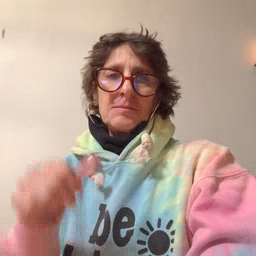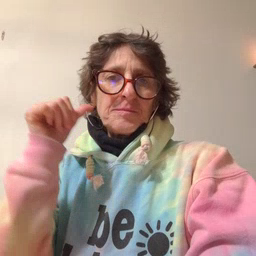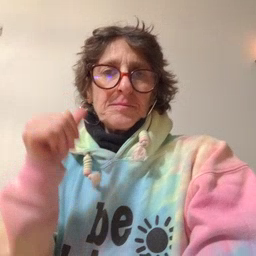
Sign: yesterday